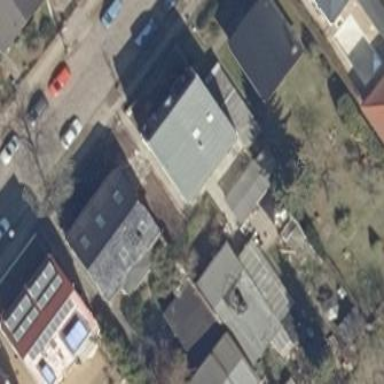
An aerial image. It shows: Detached building with saltbox-shaped roof.